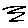
Label: zigzag